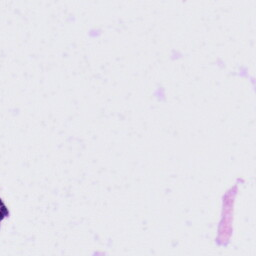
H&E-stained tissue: Tonsil